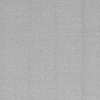
Atmospheric dust classification: dusty